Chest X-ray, PA view. Patient: 71 years old, sex M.
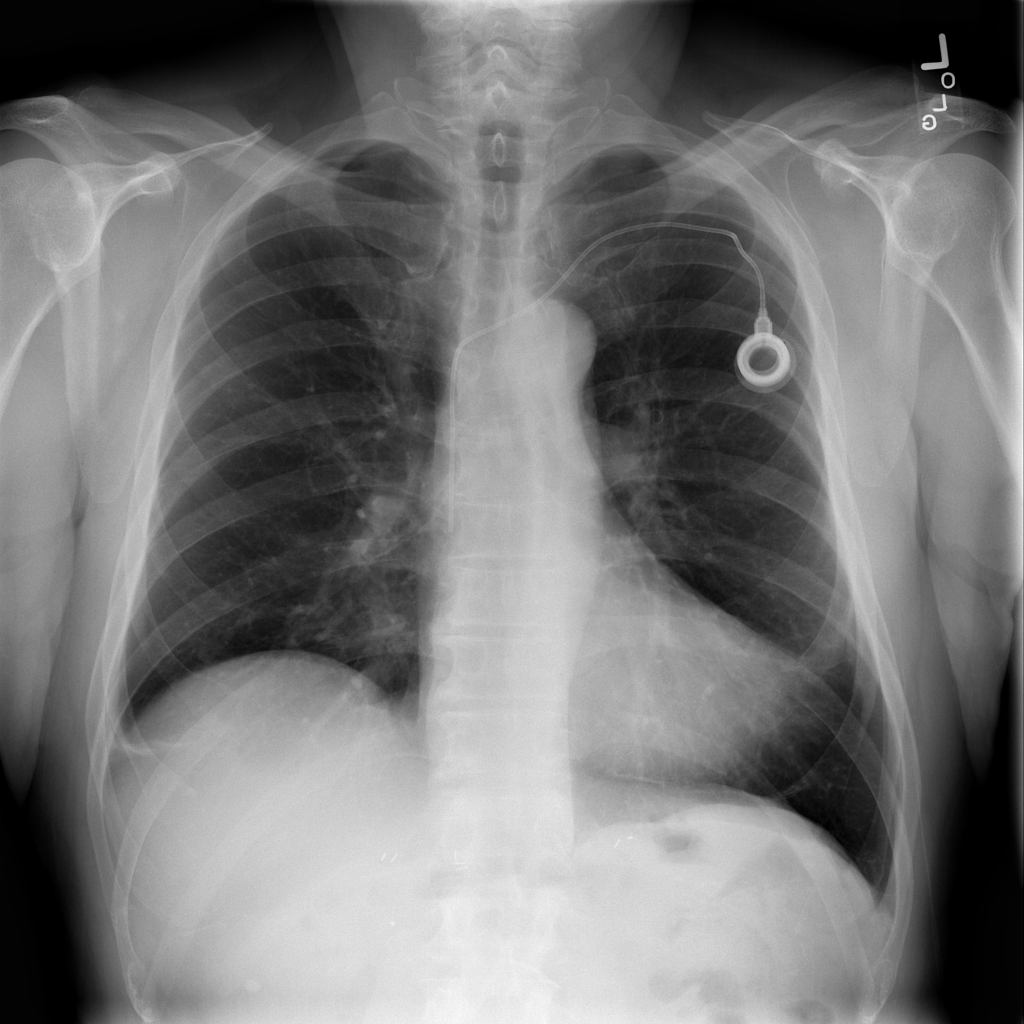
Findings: No Finding